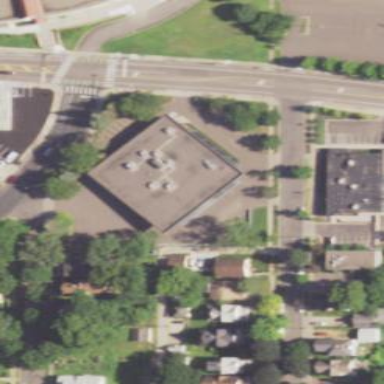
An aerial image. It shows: Building.